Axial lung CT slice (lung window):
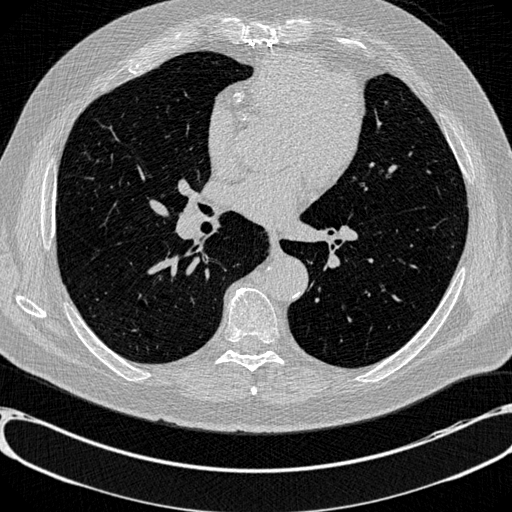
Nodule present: no